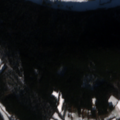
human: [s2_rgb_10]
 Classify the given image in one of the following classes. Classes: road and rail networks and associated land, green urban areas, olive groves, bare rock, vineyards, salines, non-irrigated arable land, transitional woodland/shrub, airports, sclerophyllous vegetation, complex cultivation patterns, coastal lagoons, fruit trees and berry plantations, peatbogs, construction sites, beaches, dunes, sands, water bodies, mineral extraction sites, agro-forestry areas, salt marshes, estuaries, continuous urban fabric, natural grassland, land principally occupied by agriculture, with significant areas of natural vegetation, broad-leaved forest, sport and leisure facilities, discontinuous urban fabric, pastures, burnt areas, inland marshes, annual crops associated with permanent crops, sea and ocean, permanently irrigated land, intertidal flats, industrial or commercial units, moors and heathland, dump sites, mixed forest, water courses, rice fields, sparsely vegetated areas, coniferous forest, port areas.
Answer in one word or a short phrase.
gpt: non-irrigated arable land, land principally occupied by agriculture, with significant areas of natural vegetation, coniferous forest, mixed forest